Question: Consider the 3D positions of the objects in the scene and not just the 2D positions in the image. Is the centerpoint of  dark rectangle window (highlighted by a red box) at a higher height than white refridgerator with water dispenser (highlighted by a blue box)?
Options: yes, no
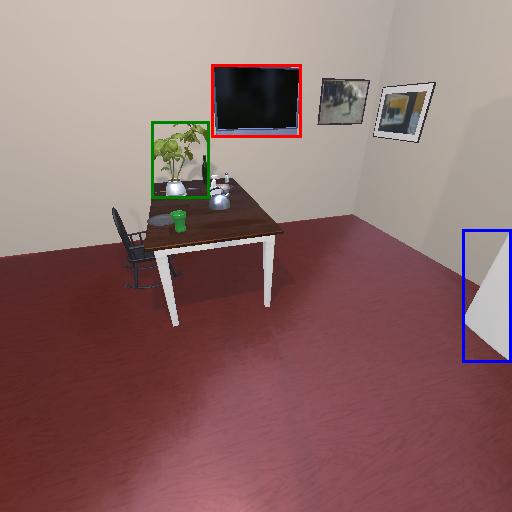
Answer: yes